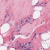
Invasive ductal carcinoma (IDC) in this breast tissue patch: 0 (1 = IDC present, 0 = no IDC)